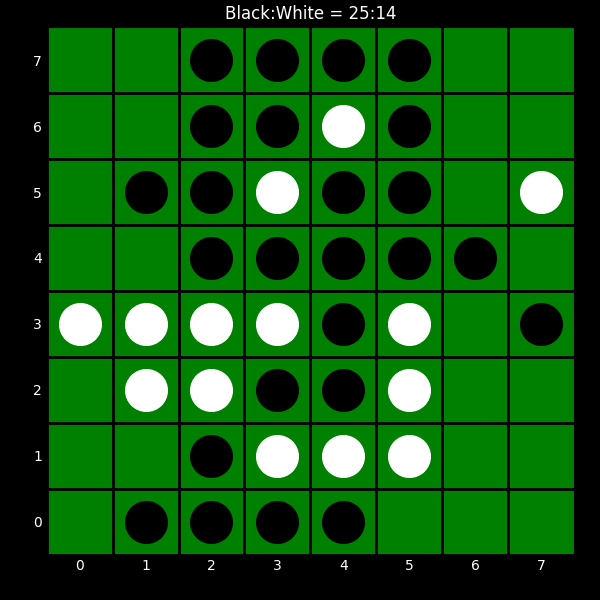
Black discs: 25
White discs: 14